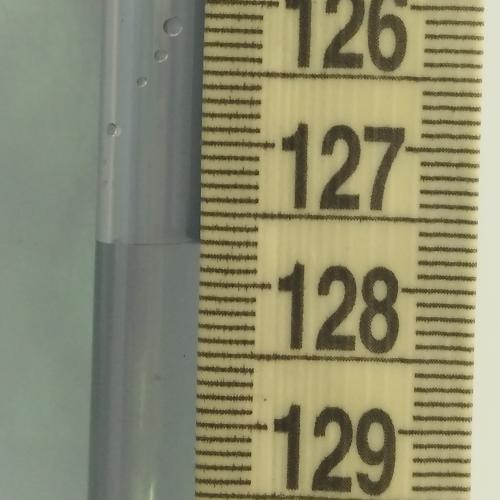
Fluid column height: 127.7 cm